Question: I'm trying to learn C++ programming with wxWidgets and CodeBlocks (with MinGW) and earlier today I succeeded in installing the software (after some trouble) to my Windows 7 computer with the guidance given to me in this post:
<URL>
Later on the same day, I did the exact same steps on another Windows 7 machine and after creating a wxWidgets project and trying to compile and run it I got the following errors:
'''
\wxWidgets-2.9.4\include: No such file or directory
\wxWidgets-2.9.4\lib\gcc_lib\mswu: No such file or directory
'''
I have checked and these folders really do exist on those locations...so what seems to be the problem here again?...on the earlier post user asanth kumar guided me that if the steps given in the guide don't get the job done, then I'm missing an important compiler search path in my build options.
Ok, so what do I do? Where do I enter the search path? What is the search path, etc. I'm very new with wxWidgets and CodeBlocks so I don't know very much terminology. If anyone should know what to do, could you please give me like step by step instruction what to do e.g. like Click Project --> Build options --> ... and so on
I have used the latest CodeBlocks (12.11) and wxWidgets (2.9.4) installers
Thank you for any help :)
UPDATE:
here is the build log: (I'm using CodeBlocks 12.11 and wxWidgets 2.9.4)
'''
-------------- Build: Debug in TEST (compiler: GNU GCC Compiler)---------------
windres.exe -I"C:\Users\Jonne\Omat ohjelmat\wxWidgets-2.9.4\include" -I"C:\Users\Jonne\Omat ohjelmat\wxWidgets-2.9.4\lib\gcc_lib\mswu" -J rc -O coff -i C:\Users\Jonne\DOCUME~1\CODEBL~1\TEST\resource.rc -o obj\Debug\resource.res
gcc: error: ohjelmat\wxWidgets-2.9.4\include: No such file or directory
gcc: error: ohjelmat\wxWidgets-2.9.4\lib\gcc_lib\mswu: No such file or directory
windres.exe: preprocessing failed.
Process terminated with status 1 (0 minutes, 0 seconds)
3 errors, 0 warnings (0 minutes, 0 seconds)
'''
Here is also a picture where you can see Build options, global variables and build log on my CodeBlocks:

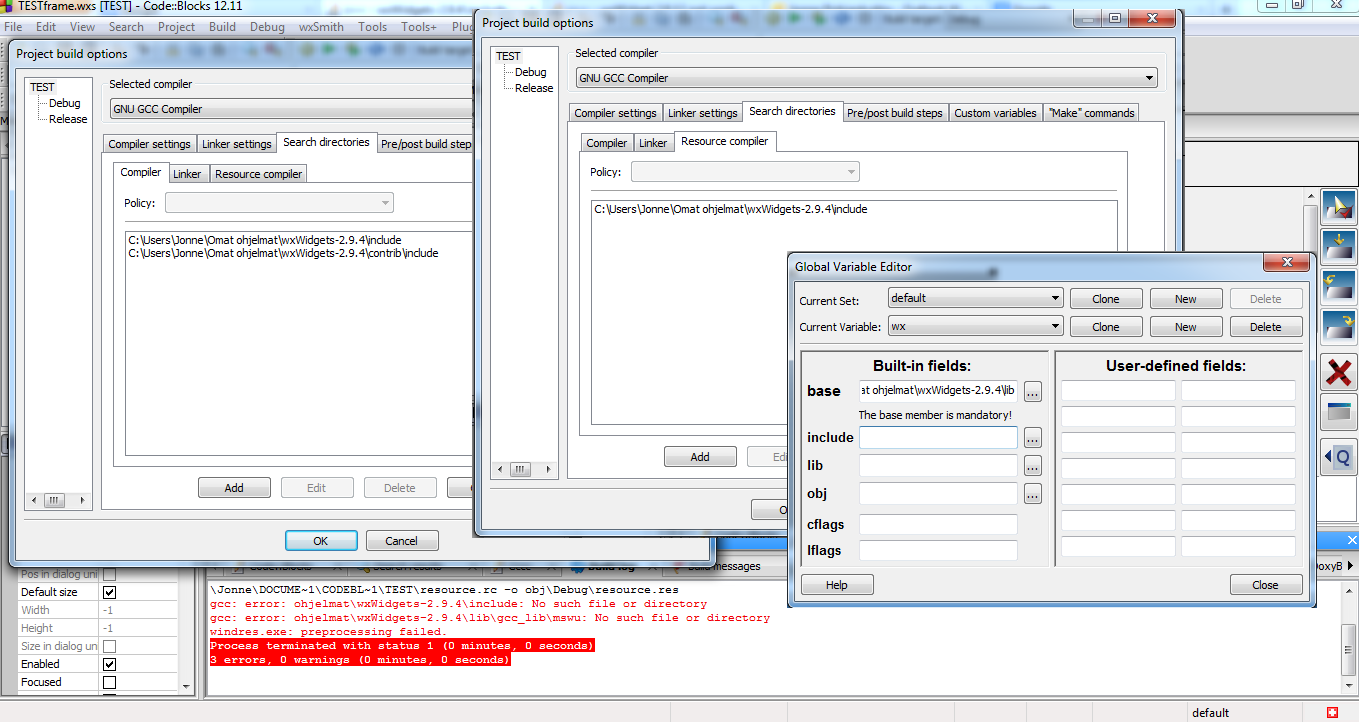
Answer: When you create a wxWidgets project.Have you did this?
'File->New->Project->wxWidgets Project->Click Go->Click on Next->click on the suitable wxWidgets 2...version->click Next->Give project Name->Click on Next->Click on Next'
After that the Following below Screen comes in the Wizard. Give the wxWidgets Location(Path where You installed the wxWidgets 2.9.4)

After that click on Finish.
- - Follow the Below Steps:'Right click on MyComputer->Click on Advanced Systems settings->click on Environment Variables->click on New->Give variable name=Path and variable value="C:\Program Files (x86)\CodeBlocks\MinGWin" -> click ok'

'
-
---
: